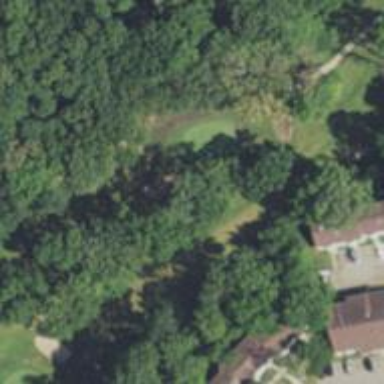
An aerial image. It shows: Golf hole.